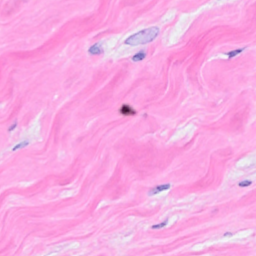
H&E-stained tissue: Breast